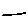
Label: line